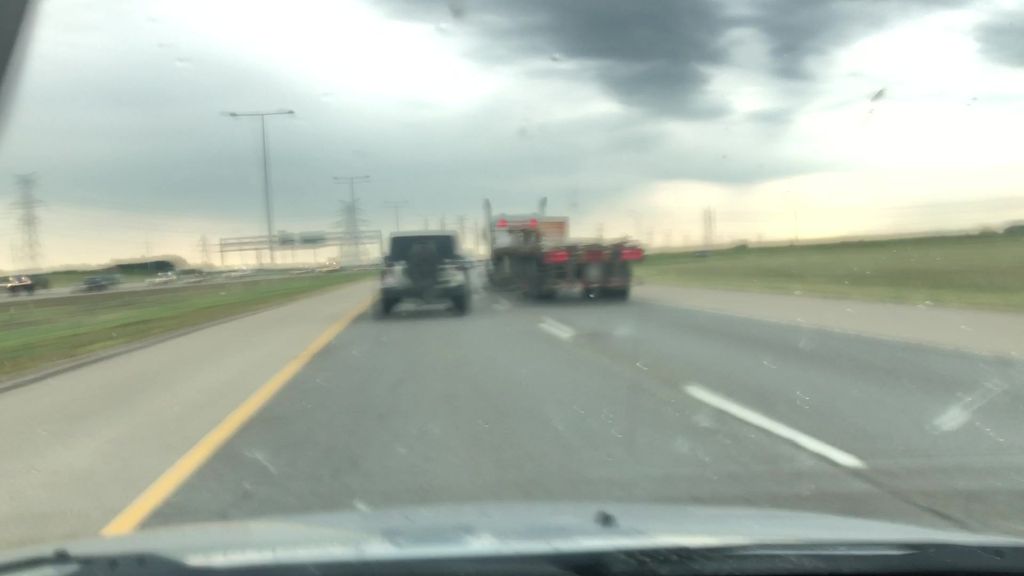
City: edmonton